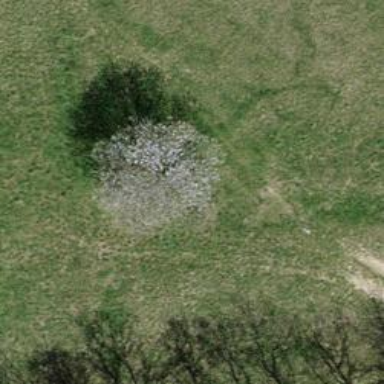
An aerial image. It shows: Single tag "natural: tree."